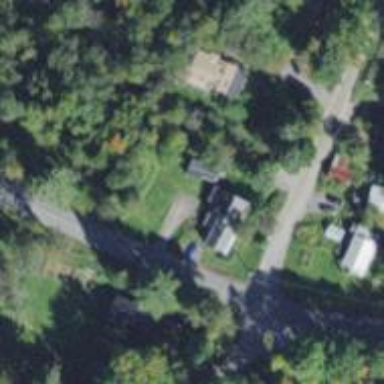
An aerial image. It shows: Driveway leading to service road.